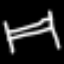
Label: bed